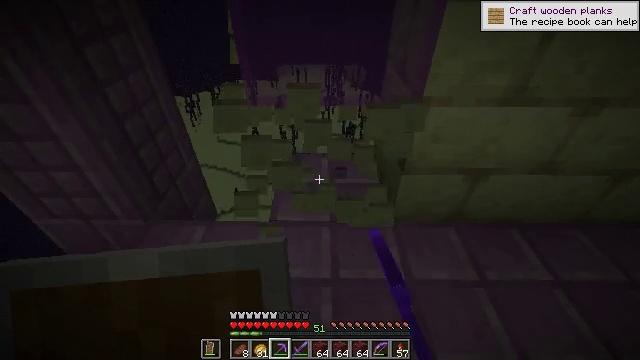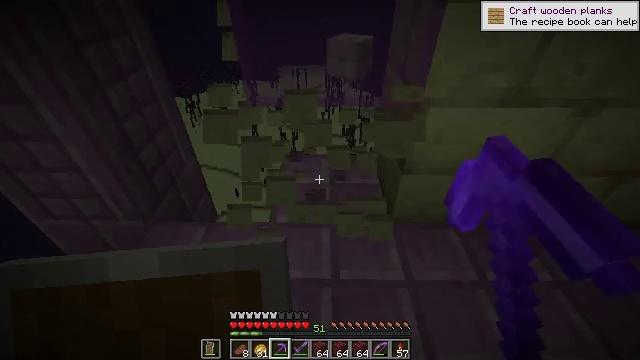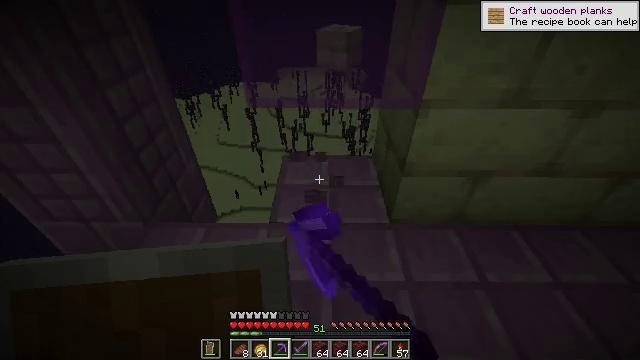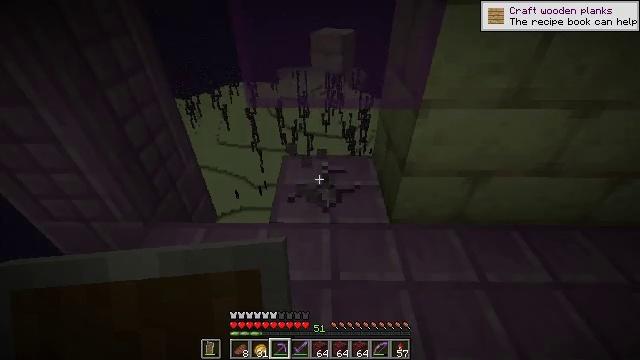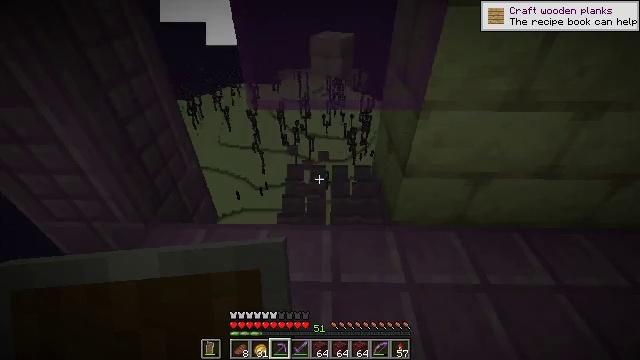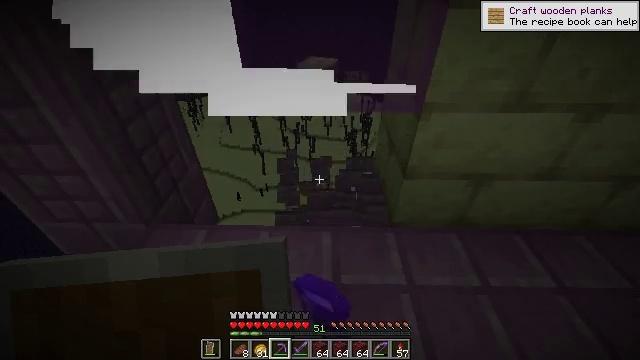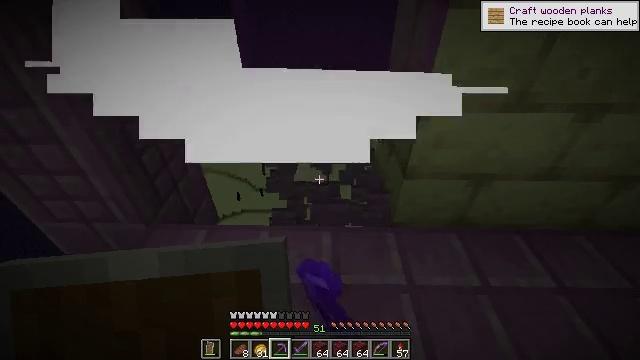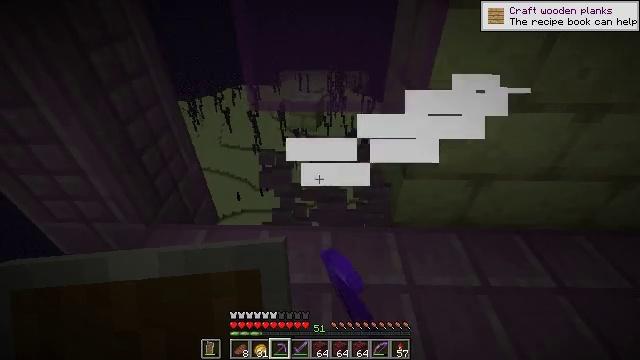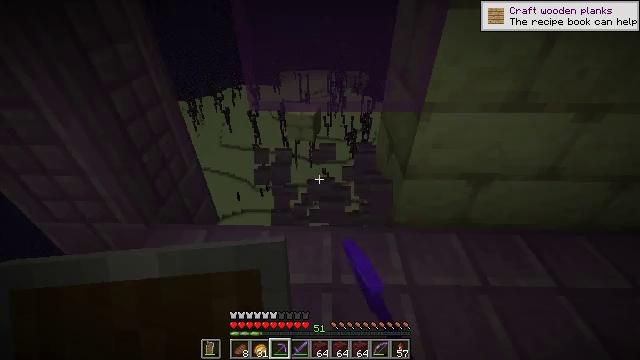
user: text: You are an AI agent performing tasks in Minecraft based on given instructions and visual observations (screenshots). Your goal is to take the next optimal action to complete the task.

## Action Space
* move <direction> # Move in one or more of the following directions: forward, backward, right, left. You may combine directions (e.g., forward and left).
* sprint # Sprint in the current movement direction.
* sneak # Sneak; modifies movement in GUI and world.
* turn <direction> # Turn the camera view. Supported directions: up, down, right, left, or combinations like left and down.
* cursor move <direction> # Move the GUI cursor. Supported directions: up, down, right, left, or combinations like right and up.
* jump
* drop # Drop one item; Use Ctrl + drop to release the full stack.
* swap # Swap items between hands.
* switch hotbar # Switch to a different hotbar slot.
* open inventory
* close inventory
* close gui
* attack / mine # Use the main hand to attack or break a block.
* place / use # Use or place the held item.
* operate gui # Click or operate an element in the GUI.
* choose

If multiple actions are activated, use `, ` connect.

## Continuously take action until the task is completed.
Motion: motion action
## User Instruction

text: Mine the purpur block.
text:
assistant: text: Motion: attack / mine
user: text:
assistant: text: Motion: attack / mine
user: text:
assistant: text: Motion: attack / mine
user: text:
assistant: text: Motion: attack / mine
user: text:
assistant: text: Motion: no_op
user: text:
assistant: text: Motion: no_op
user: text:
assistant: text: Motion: no_op
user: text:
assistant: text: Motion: no_op
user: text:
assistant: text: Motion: no_op